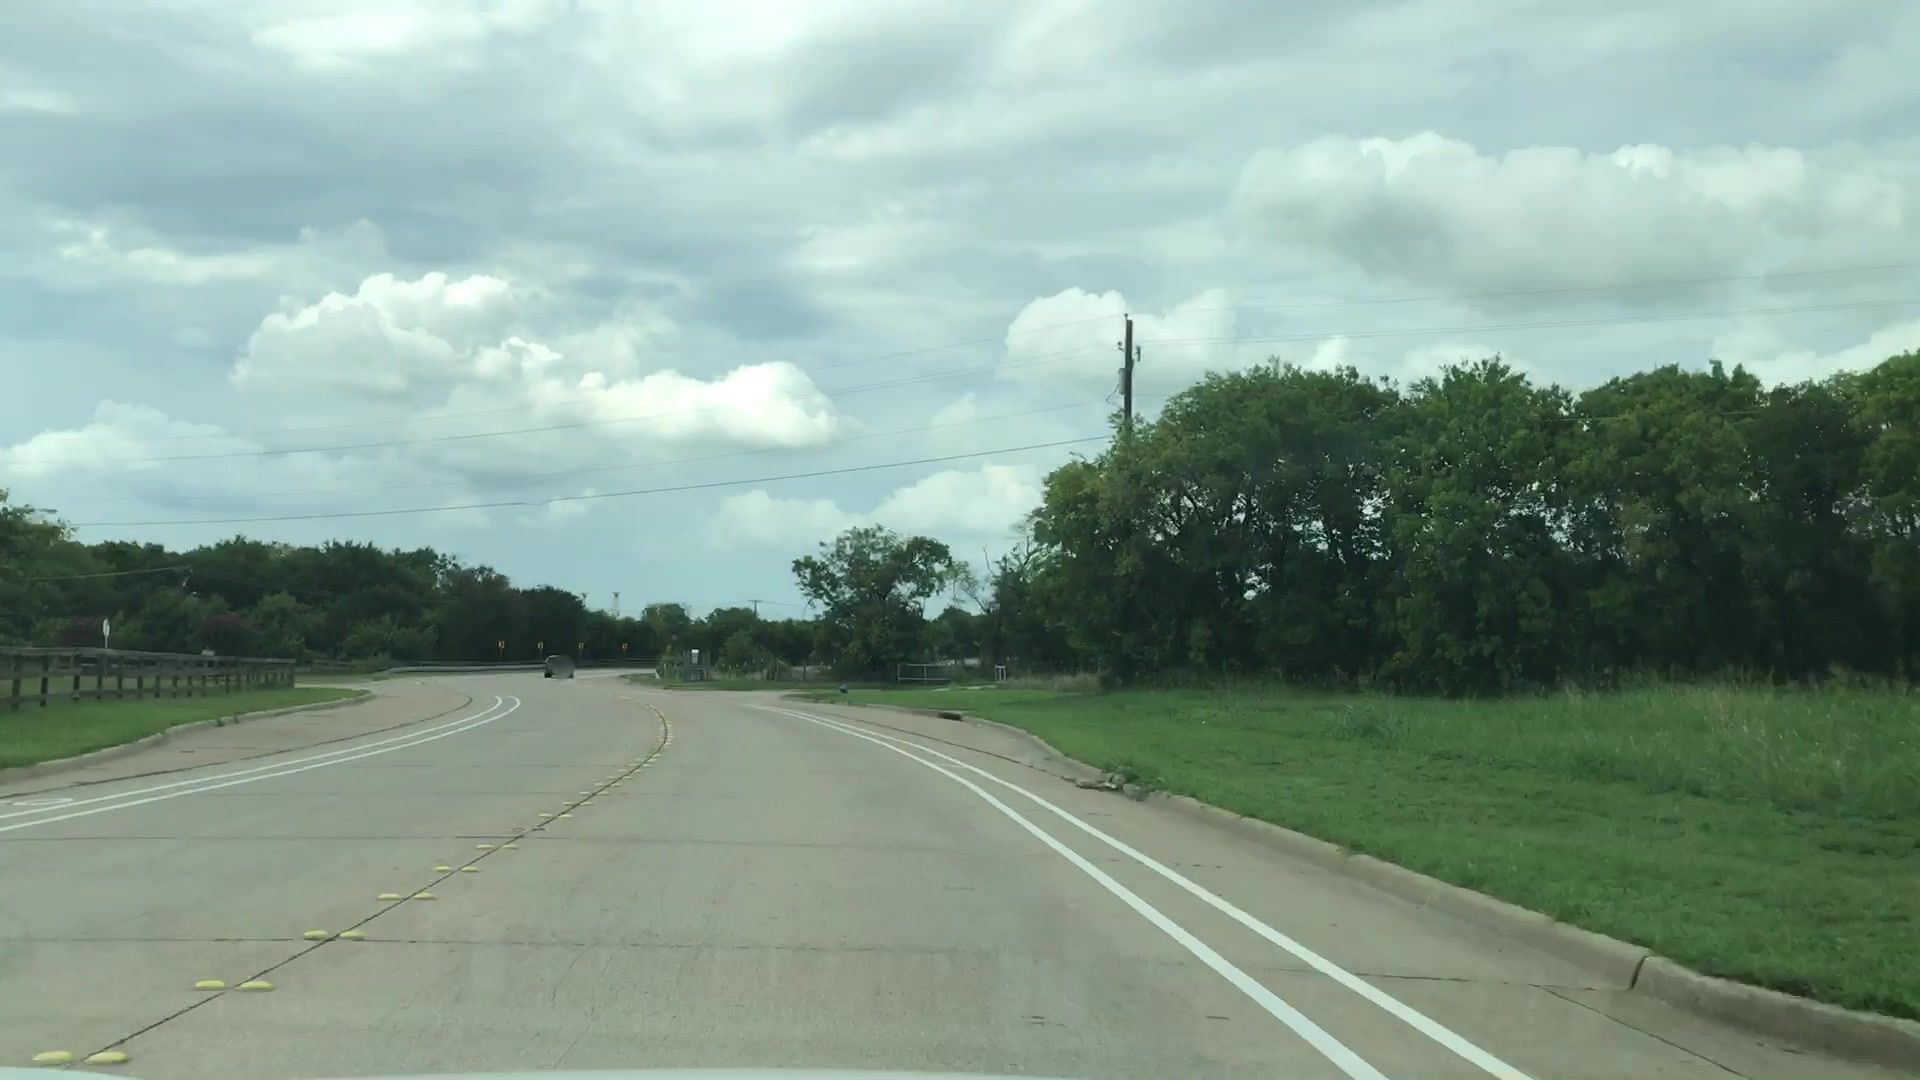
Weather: cloudy
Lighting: day
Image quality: good
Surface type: driving surface
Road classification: secondary
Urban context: urban centre
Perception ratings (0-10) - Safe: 1.73, Lively: 0.94, Beautiful: 4.06, Boring: 7.51, Depressing: 7.89, Wealthy: 0.62